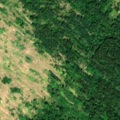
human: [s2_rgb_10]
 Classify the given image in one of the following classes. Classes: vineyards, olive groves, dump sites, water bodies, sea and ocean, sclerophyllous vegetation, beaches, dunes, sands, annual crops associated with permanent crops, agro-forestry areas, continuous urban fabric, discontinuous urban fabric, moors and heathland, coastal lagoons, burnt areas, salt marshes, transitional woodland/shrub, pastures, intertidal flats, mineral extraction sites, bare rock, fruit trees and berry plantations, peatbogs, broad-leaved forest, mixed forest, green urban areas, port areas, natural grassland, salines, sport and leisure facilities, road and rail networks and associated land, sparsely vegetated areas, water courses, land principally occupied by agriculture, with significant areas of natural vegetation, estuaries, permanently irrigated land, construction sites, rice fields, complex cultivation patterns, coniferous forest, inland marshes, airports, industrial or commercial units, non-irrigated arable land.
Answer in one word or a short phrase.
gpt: broad-leaved forest, mixed forest, transitional woodland/shrub